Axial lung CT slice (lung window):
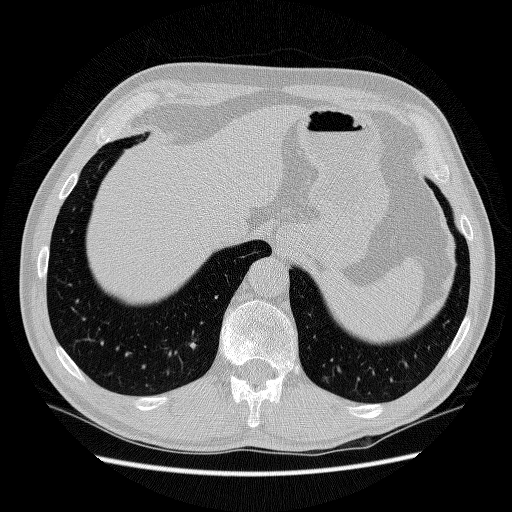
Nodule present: no